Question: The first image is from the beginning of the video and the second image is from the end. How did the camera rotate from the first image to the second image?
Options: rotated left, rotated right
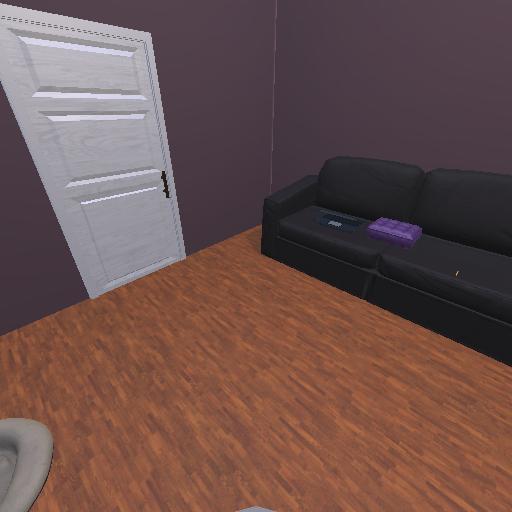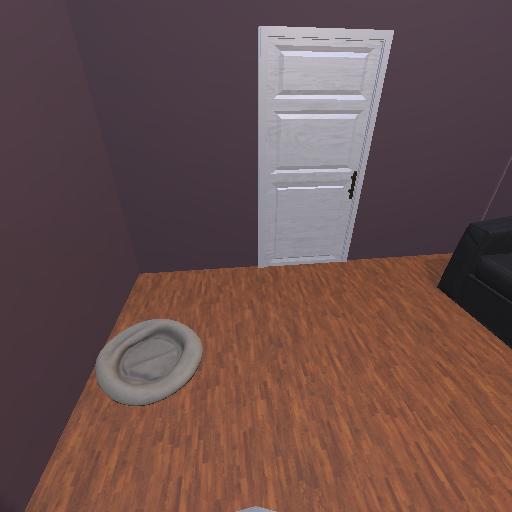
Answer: rotated left